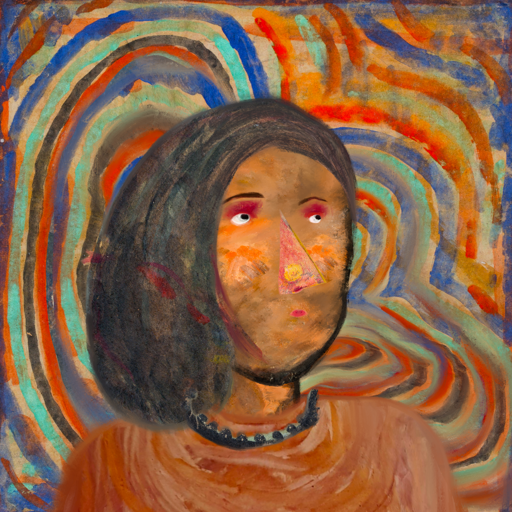
Background: Sisters, Head And Neck Side: Gypsy_Queen, Face Side: Irani, Bust: Pious_Lady, Hair Side: Gypsy_Mother, Head Accessory: Blank, Second Necklace: Blank, Necklace: Childish, Baby: Blank